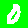
Digit: 0